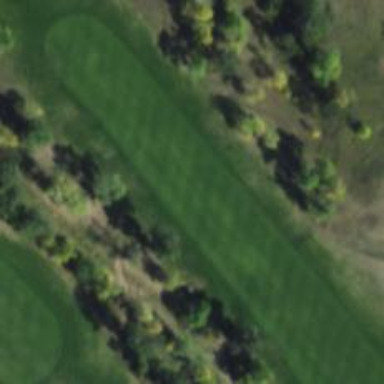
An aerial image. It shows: View of golf hole.